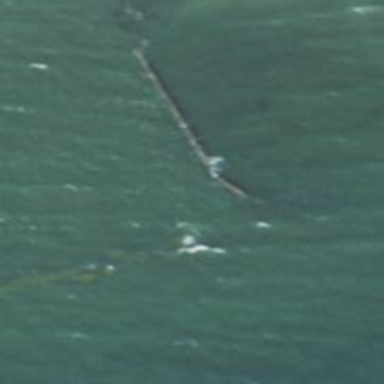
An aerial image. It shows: Breakwater structure.